Interaction volume radius: 5 \u00c5
Interaction volume height: 25 \u00c5
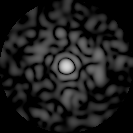
Disorder parameter: 0.8043